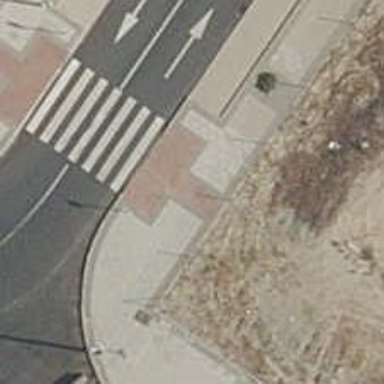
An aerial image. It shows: Pedestrian road.